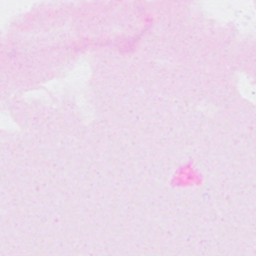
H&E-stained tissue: Breast